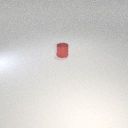
small red metal cylinder